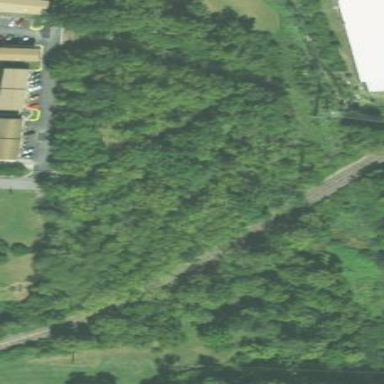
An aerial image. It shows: Deciduous broadleaved woodland.